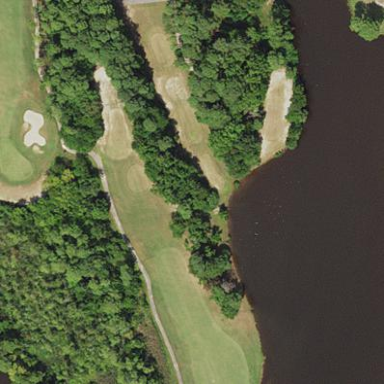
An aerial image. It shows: Water hazard on golf course. The hazard is natural water feature.